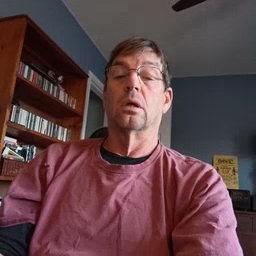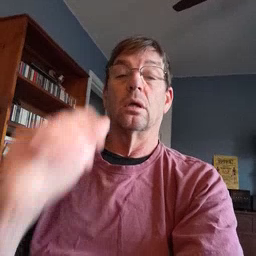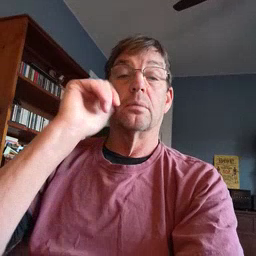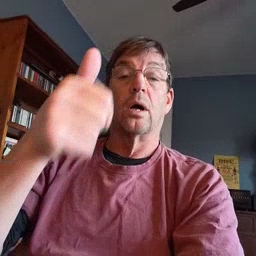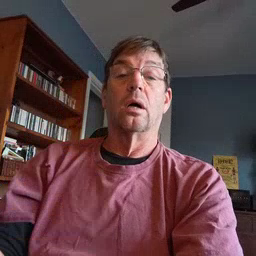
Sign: tomorrow